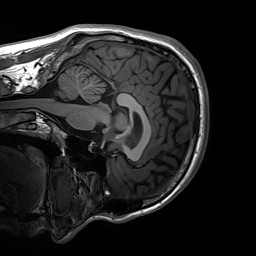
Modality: T1w
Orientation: sagittal
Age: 31
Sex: male
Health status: healthy
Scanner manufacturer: siemens
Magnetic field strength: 3 T
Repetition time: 2.3 s
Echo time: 0.00236 s